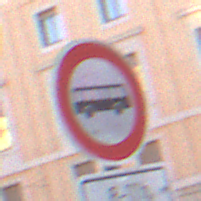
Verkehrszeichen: VerbotKraftomnibusse
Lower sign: ZeitangabenOhneBeschraenkungAufWochentage2
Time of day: SunriseSunset
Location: Outdoor (Urban)
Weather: Clear
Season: NotSpecified
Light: Natural